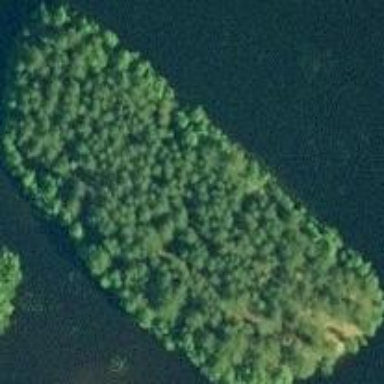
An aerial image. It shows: Islet surrounded by forest.